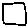
Label: square